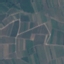
Land use / land cover class: PermanentCrop